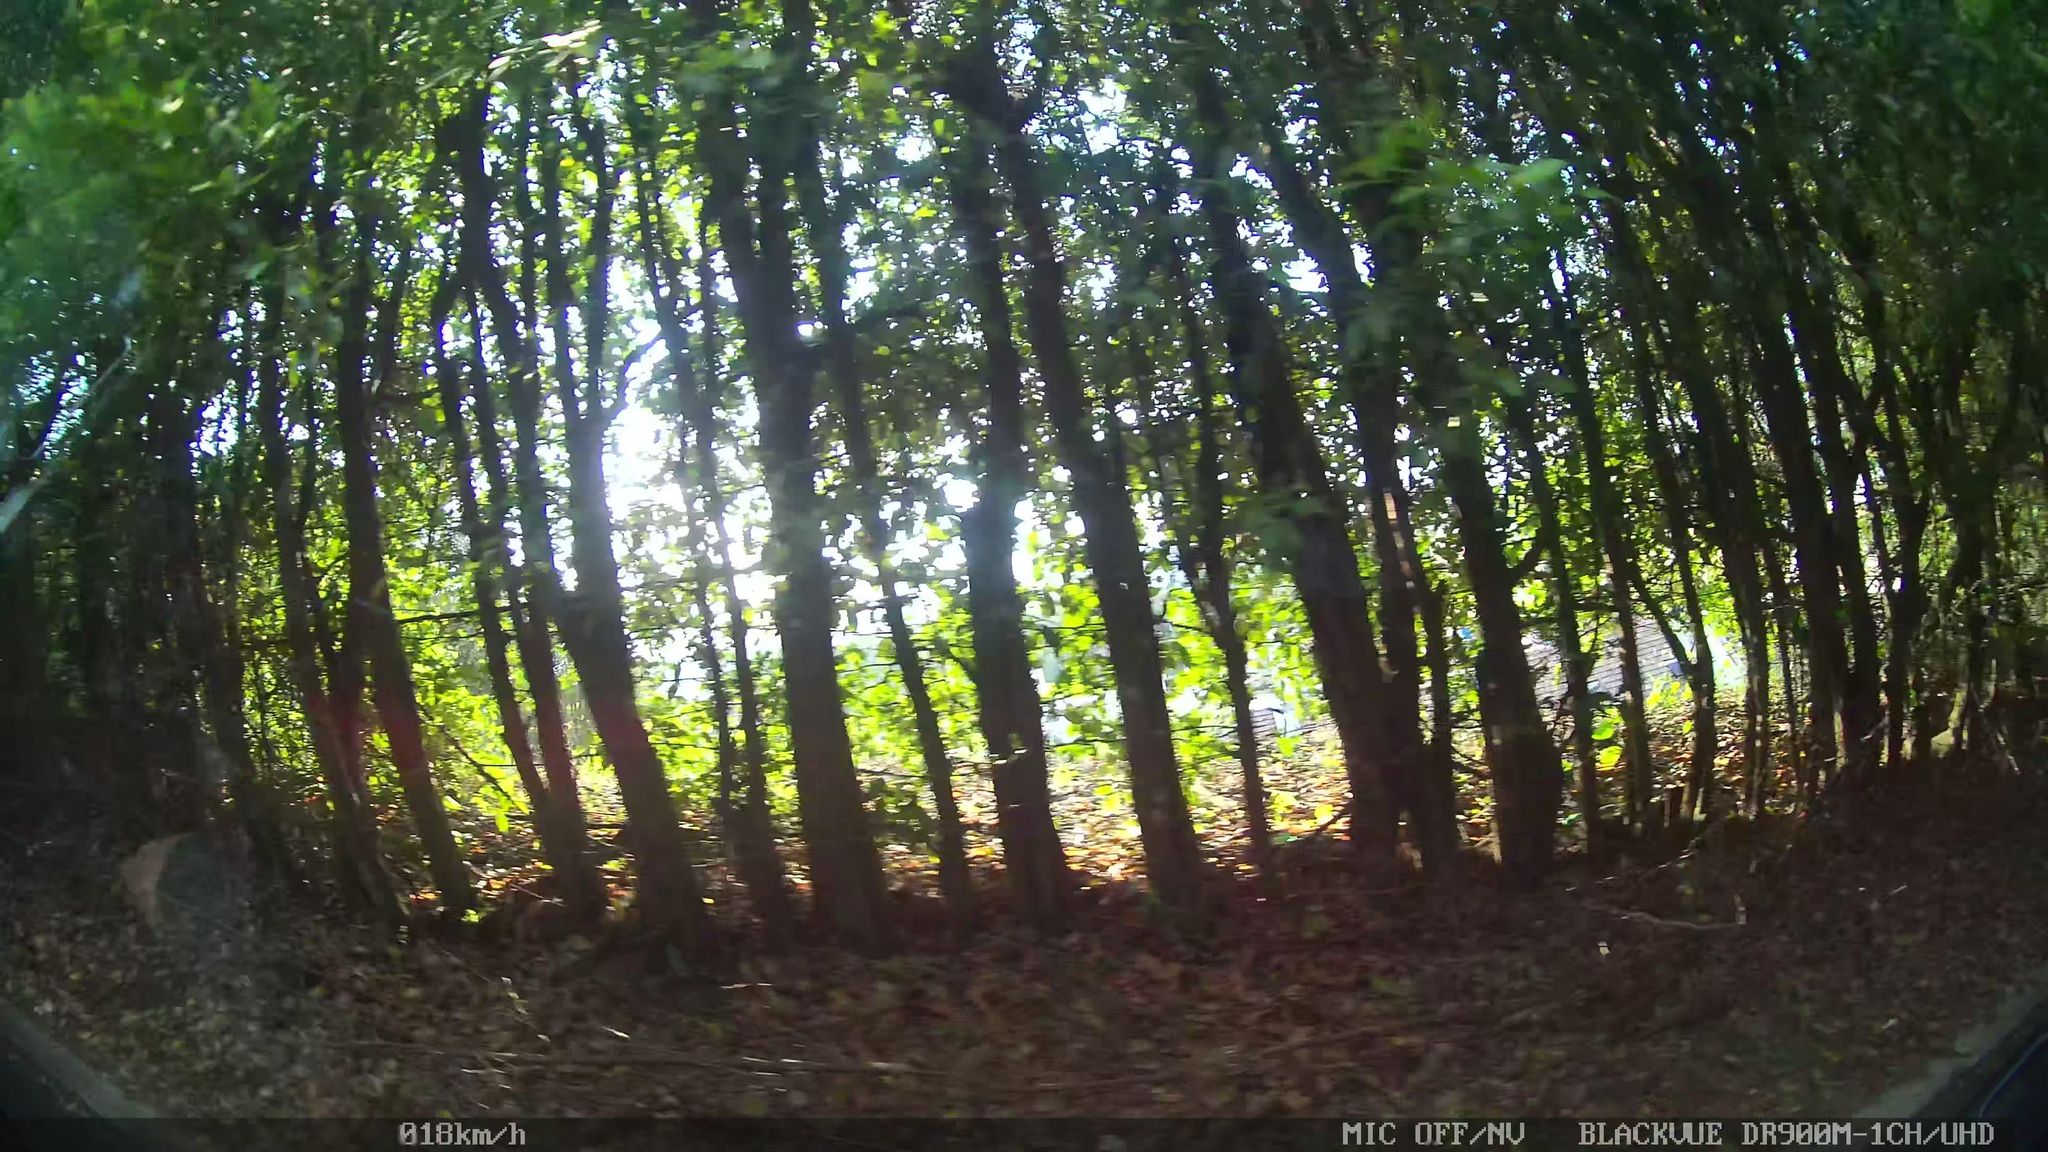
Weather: clear
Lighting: day
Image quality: slightly poor
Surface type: walking surface
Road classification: residential
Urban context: urban centre
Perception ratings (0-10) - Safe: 2.28, Lively: 1.75, Beautiful: 4.81, Boring: 5.59, Depressing: 2.93, Wealthy: 4.6